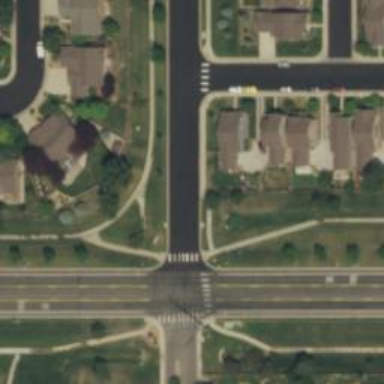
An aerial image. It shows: Road with stop sign.